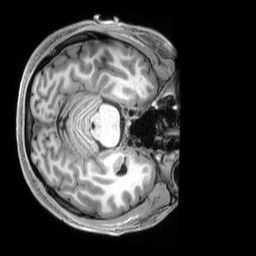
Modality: T1w
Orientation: axial
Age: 30
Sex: male
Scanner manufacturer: siemens
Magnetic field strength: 3 T
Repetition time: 2.3 s
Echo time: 0.00229 s